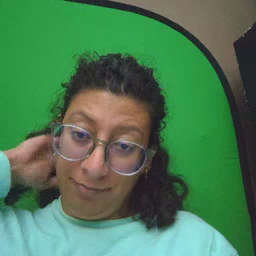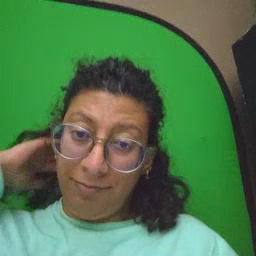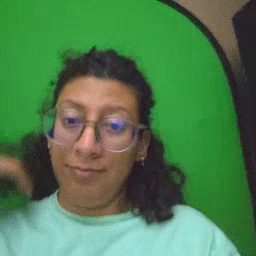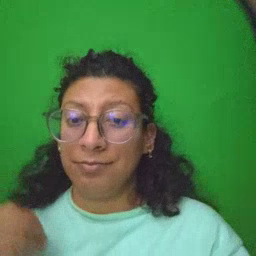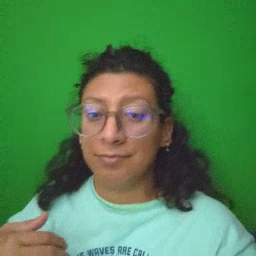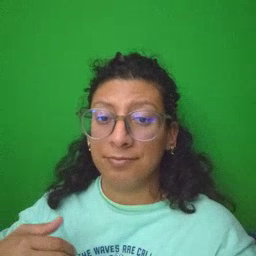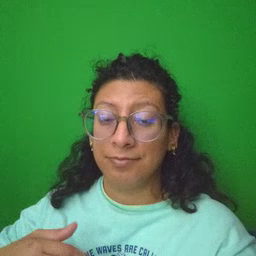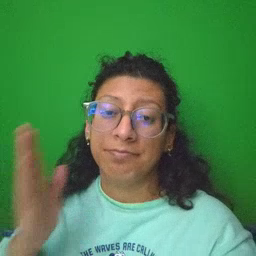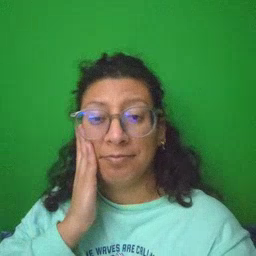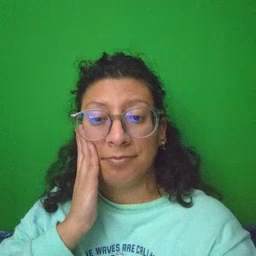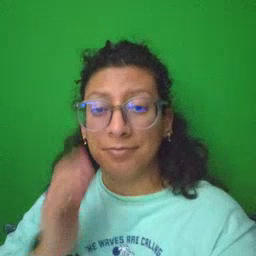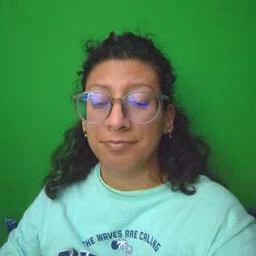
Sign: bed